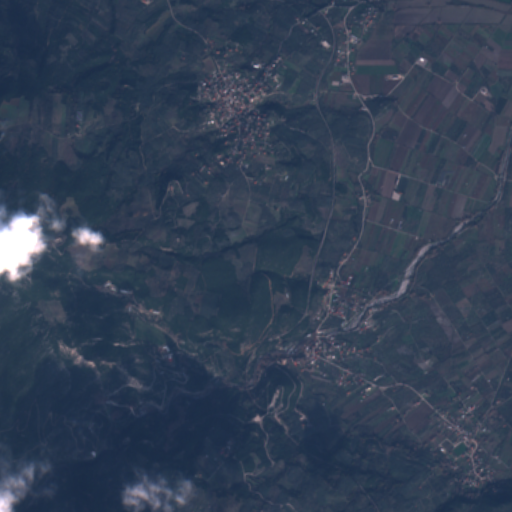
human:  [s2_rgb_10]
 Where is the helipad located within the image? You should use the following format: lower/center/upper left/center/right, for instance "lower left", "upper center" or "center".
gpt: The helipad is located in the lower center of the image.
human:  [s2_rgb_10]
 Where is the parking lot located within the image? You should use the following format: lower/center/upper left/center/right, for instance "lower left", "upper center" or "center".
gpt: The parking lot is located in the lower center of the image.
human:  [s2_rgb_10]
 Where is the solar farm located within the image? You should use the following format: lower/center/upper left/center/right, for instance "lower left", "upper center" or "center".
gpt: The solar farm is located in the center right of the image.
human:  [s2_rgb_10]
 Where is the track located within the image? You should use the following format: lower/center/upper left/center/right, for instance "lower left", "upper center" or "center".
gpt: There is no track in the image.